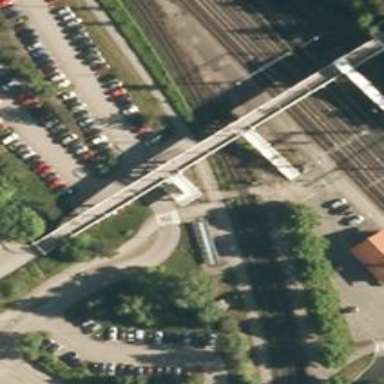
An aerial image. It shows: Railway crossing with lights and saltire markings. The crossing has full barrier.